Interaction volume radius: 10 \u00c5
Interaction volume height: 15 \u00c5
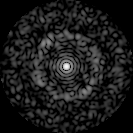
Disorder parameter: 0.8409